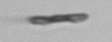
Label: fiber